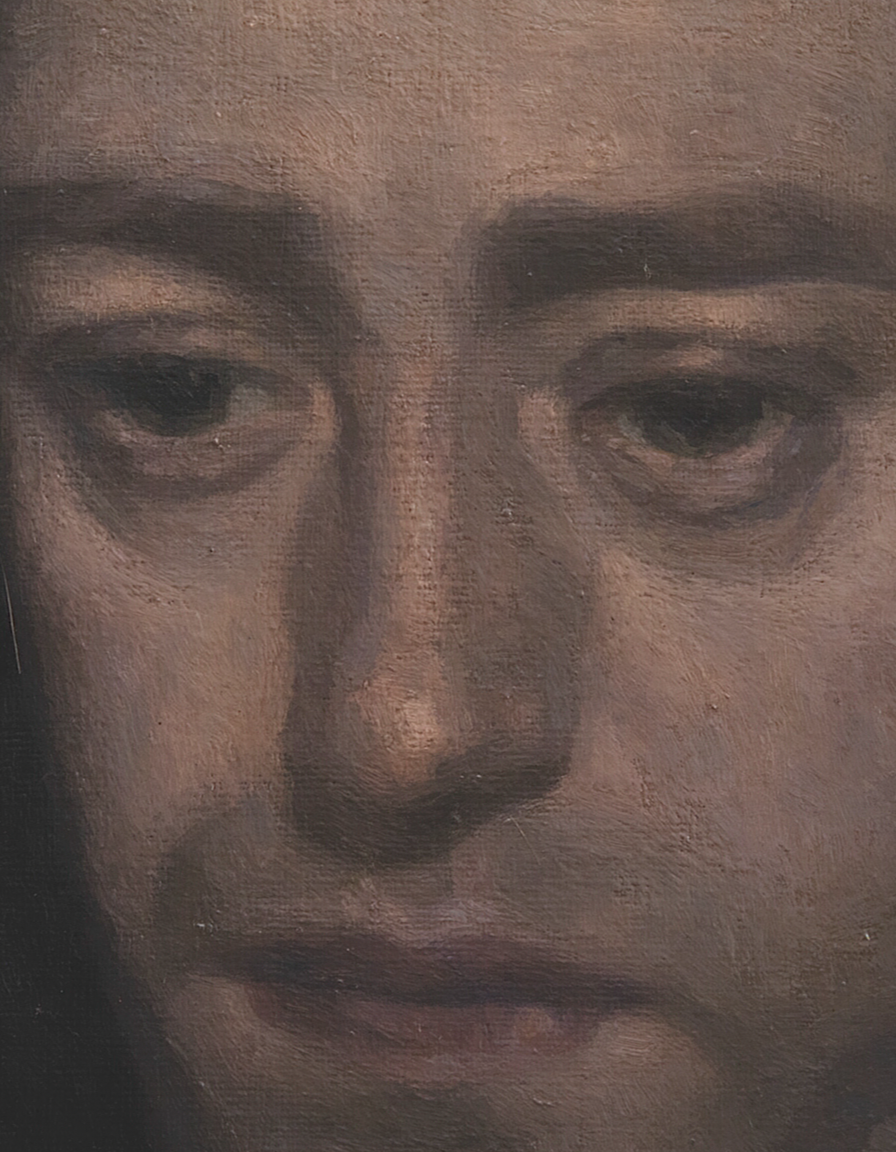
portrait painting, extreme close up, soft diffused light, young man's eyes and nose with downcast gaze facing viewer, dark atmospheric background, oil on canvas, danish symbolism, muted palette